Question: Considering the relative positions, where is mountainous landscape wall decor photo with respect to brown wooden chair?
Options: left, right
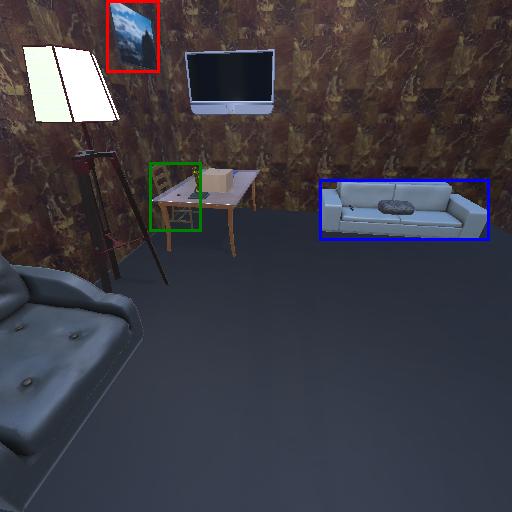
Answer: left